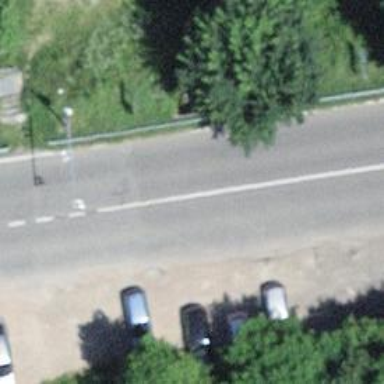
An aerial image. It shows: Bridge with asphalt surface. It is primary highway with sidewalks on both sides.